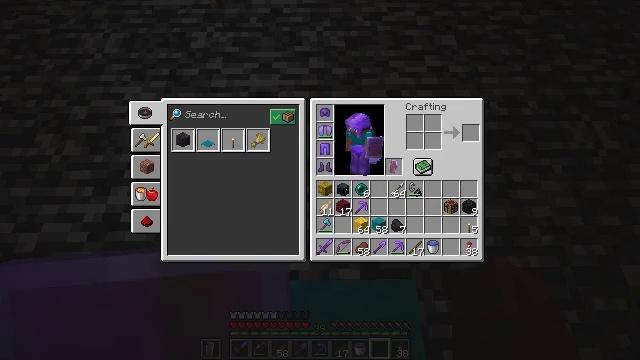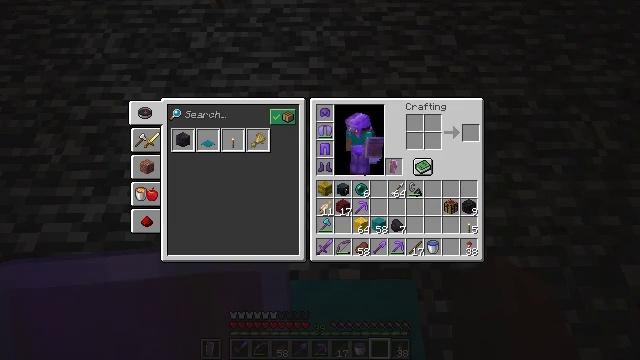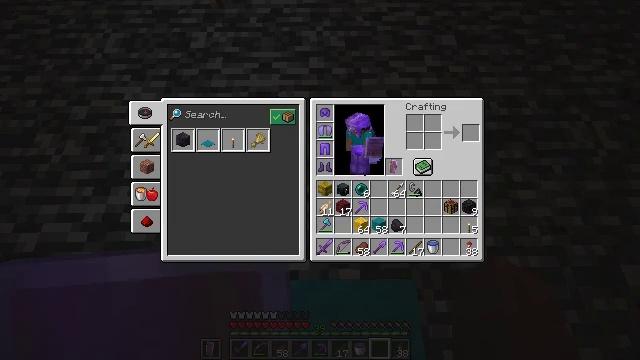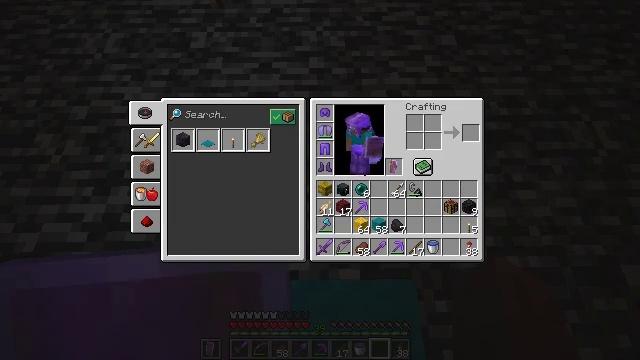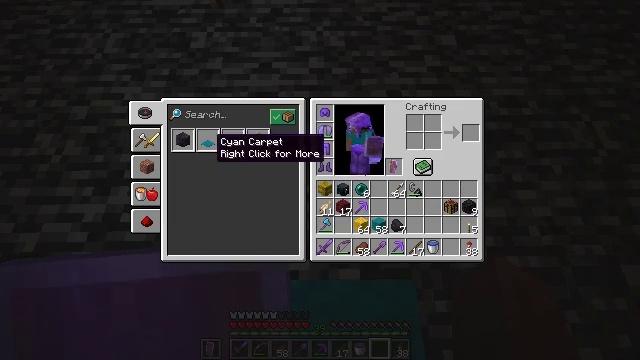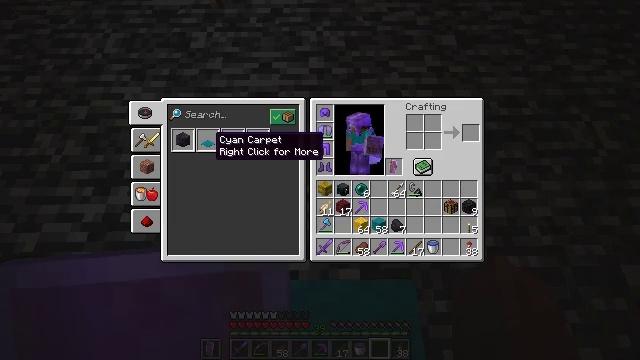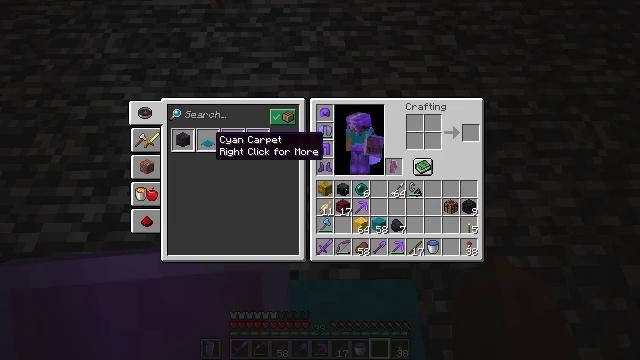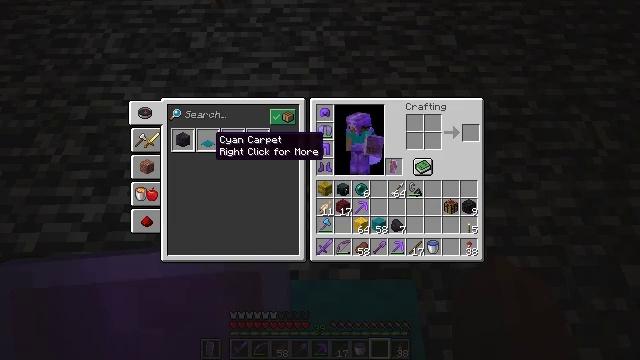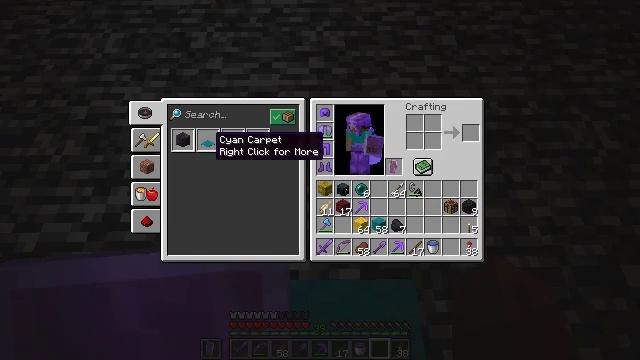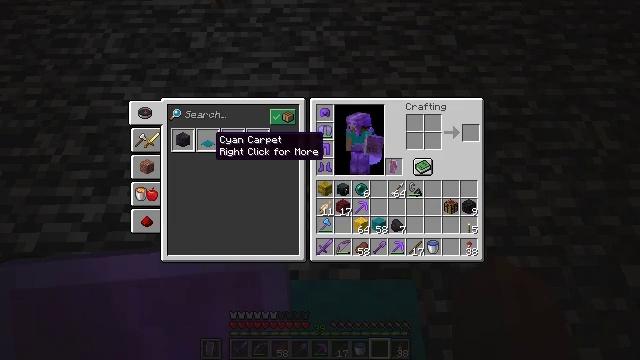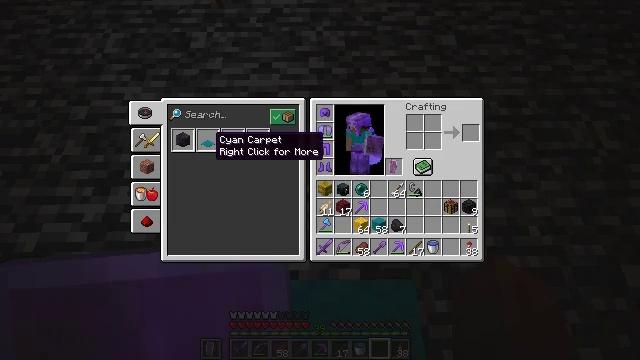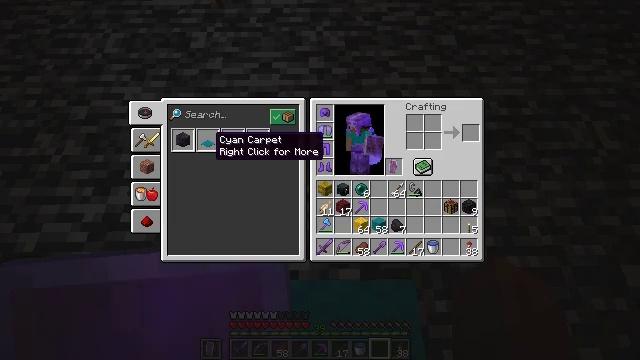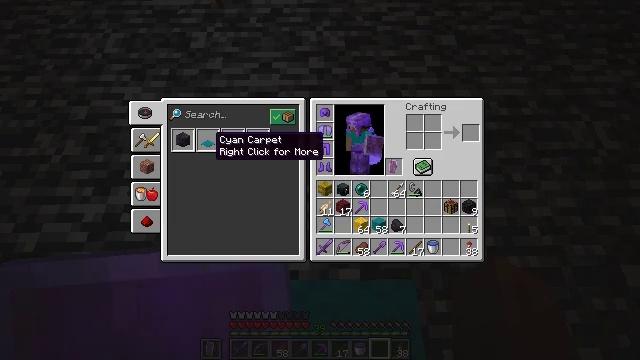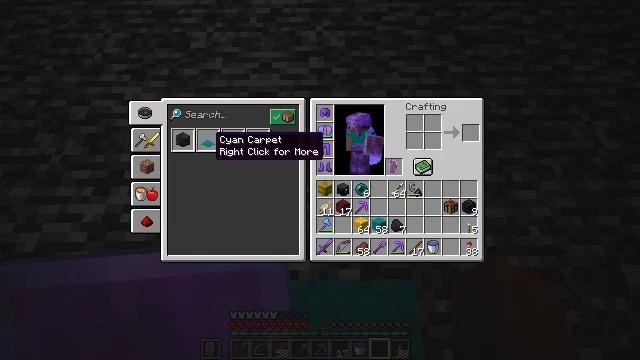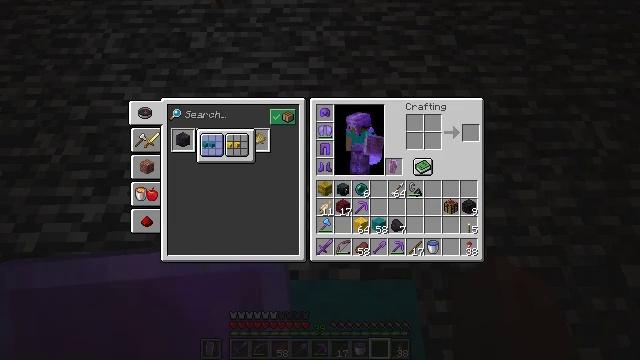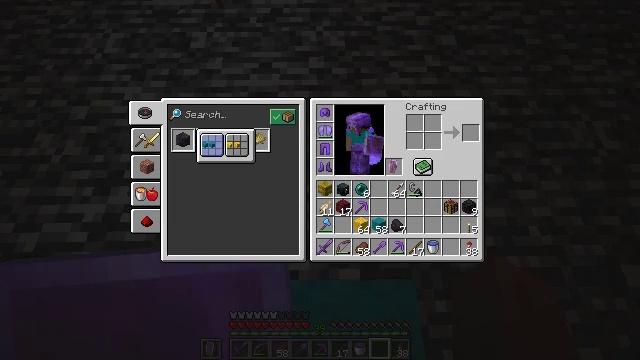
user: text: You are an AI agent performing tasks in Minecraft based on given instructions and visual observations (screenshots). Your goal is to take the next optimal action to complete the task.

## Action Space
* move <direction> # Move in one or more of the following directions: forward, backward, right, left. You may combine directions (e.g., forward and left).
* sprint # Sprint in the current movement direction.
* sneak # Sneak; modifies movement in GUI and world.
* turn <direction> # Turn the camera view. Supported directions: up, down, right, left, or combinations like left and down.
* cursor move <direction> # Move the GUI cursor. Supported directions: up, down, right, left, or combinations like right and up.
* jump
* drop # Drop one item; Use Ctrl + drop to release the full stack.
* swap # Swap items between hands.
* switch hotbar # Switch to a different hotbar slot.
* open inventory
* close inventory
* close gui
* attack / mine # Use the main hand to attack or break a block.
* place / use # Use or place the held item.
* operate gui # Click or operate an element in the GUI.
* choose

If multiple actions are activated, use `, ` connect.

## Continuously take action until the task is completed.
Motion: motion action
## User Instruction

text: craft item cyan carpet
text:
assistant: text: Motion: turn left
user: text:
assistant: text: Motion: turn left
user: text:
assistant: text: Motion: turn left
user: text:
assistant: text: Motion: turn left and up
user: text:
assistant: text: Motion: no_op
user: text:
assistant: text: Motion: no_op
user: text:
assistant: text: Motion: no_op
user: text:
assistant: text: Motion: no_op
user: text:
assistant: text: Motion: no_op
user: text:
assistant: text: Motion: no_op
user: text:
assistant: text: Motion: no_op
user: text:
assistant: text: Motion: no_op
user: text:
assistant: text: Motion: no_op
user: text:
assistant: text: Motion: use / place
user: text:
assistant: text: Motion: use / place
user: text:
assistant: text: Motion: use / place
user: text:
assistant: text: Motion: no_op
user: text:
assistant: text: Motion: no_op
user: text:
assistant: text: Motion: no_op
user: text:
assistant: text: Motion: no_op
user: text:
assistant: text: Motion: no_op
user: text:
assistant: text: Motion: no_op
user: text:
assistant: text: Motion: no_op
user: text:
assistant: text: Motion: no_op
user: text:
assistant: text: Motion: no_op
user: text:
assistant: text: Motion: no_op
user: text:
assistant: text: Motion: sneak
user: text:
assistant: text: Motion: sneak, attack / mine
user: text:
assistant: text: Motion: sneak, attack / mine
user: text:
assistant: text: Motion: sneak, attack / mine